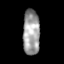
Tissue: skin
Cell type: Epithelial cells
Senescence score: 0.2845
Nuclear area (px): 749
Mean DAPI intensity: 157.981